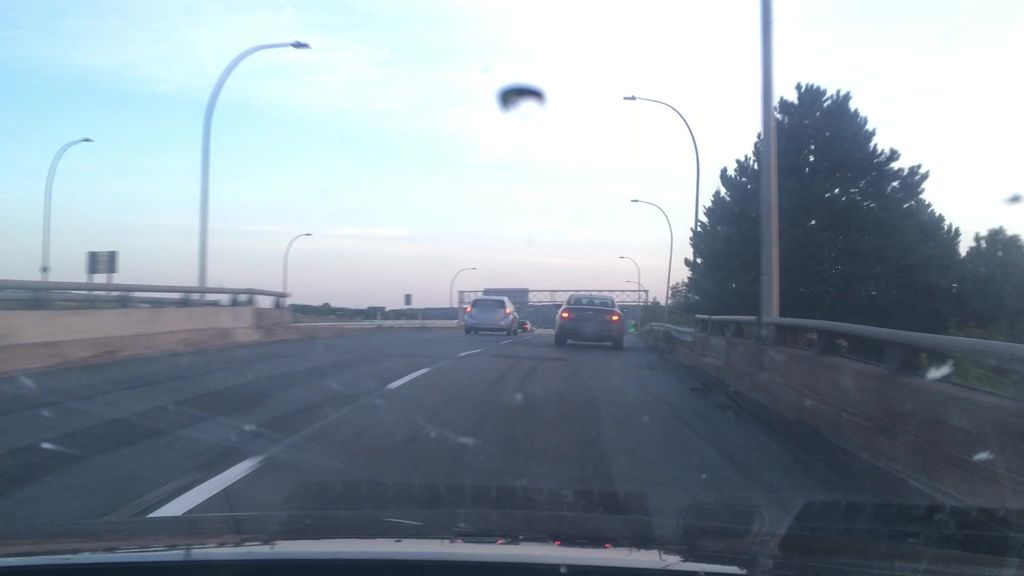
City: halifax